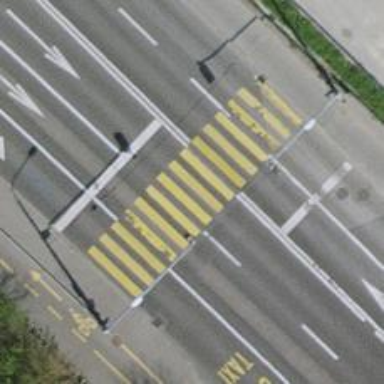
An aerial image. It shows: Primary highway with asphalt surface. It has trolley wires installed.